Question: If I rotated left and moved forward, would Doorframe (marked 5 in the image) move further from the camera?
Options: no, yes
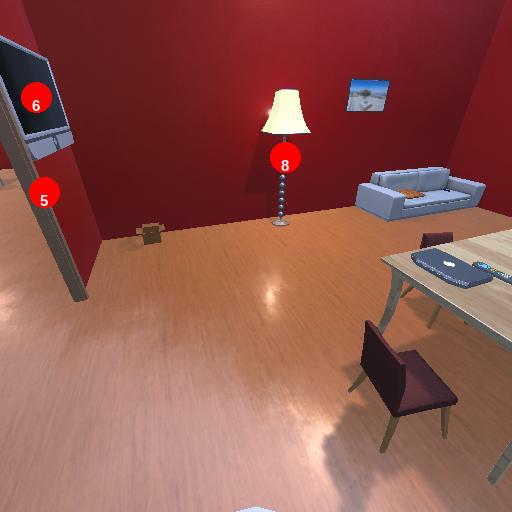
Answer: no